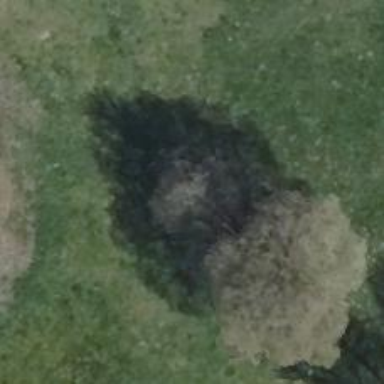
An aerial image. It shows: Deciduous broadleaved tree.